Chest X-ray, PA view. Patient: 54 years old, sex F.
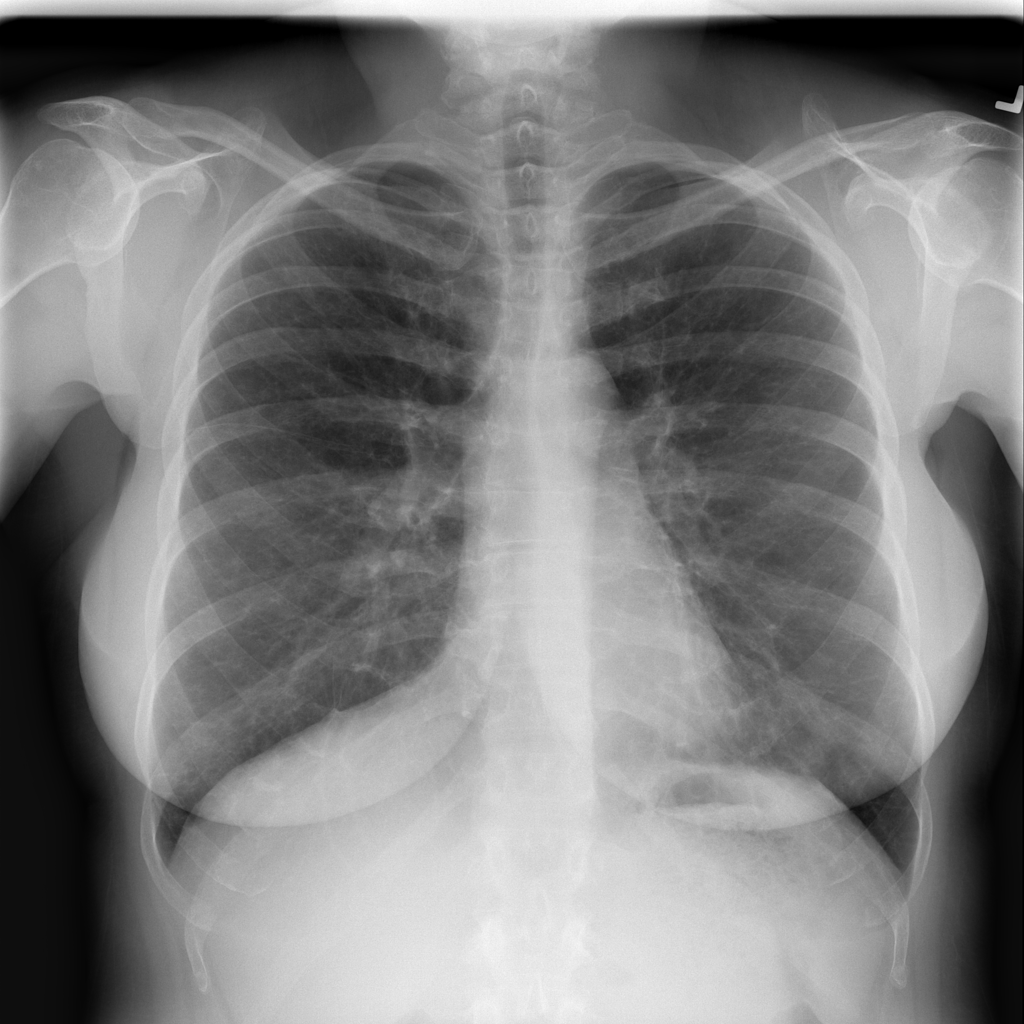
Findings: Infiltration